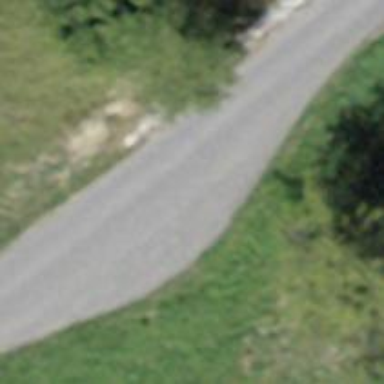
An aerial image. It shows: Unclassified road.